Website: apple
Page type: account-selection
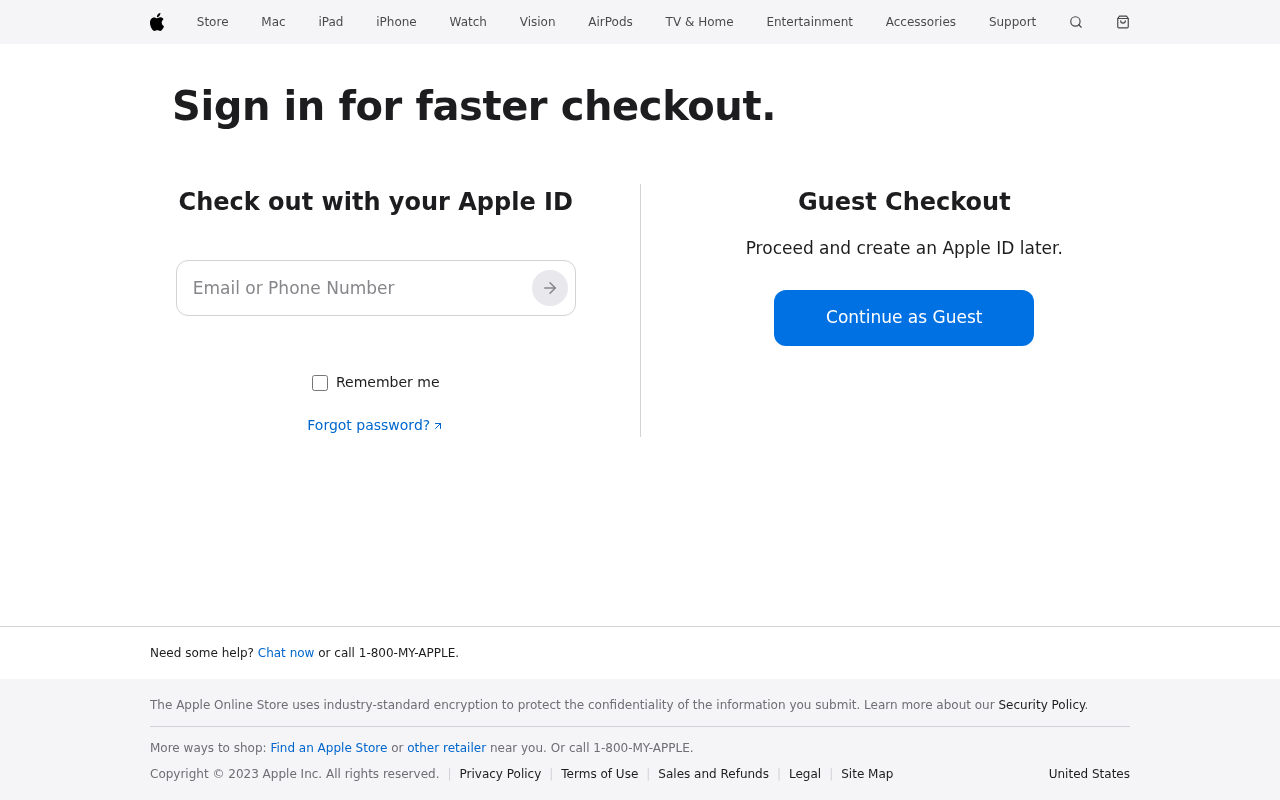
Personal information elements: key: PII_EMAIL
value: emilyedwards@hotmail.com